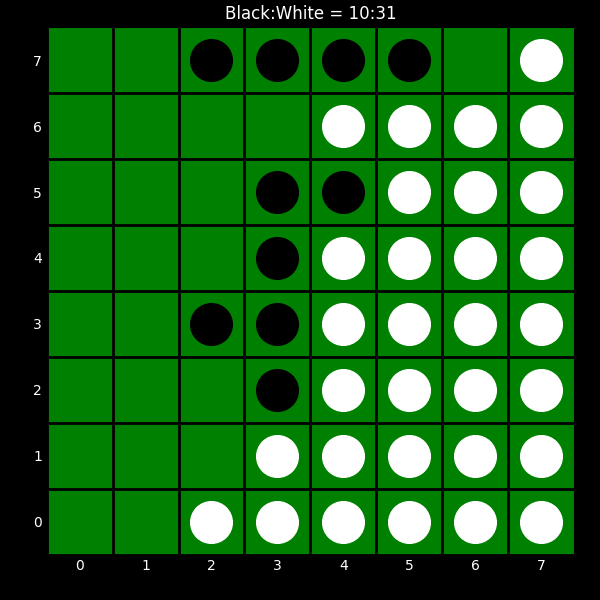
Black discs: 10
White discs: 31